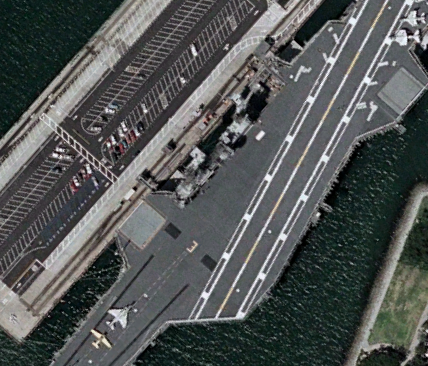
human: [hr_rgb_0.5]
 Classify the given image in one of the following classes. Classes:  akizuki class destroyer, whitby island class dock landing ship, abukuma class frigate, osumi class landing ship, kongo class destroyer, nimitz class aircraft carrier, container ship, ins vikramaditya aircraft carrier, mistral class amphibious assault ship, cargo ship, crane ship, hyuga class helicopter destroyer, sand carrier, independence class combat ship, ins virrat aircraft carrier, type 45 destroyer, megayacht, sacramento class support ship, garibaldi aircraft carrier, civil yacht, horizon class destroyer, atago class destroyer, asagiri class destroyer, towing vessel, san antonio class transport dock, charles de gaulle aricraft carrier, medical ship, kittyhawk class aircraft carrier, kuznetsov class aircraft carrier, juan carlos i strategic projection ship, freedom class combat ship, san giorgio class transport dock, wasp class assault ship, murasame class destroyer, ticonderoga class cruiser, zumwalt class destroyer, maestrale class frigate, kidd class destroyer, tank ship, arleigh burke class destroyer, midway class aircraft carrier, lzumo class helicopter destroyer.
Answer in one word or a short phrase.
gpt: Midway class aircraft carrier